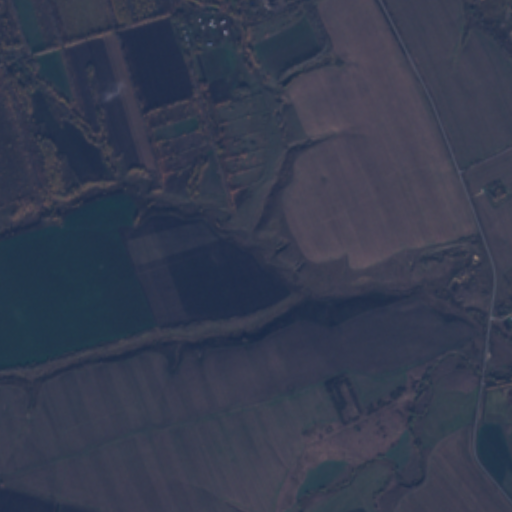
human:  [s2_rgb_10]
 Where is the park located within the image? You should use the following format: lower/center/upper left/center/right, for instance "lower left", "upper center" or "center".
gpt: The park is located in the center right of the image.
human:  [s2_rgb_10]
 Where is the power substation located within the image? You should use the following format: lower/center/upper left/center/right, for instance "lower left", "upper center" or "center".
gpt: The power substation is located in the upper center of the image.
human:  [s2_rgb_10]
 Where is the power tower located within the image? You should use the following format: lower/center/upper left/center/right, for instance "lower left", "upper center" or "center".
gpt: The power tower is located in the lower right of the image.
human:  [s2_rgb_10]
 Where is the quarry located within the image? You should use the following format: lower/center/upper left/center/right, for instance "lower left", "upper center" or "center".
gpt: The quarry is located in the center right of the image.
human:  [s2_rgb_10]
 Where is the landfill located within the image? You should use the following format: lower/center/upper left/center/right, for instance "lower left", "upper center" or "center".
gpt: There is no landfill in the image.